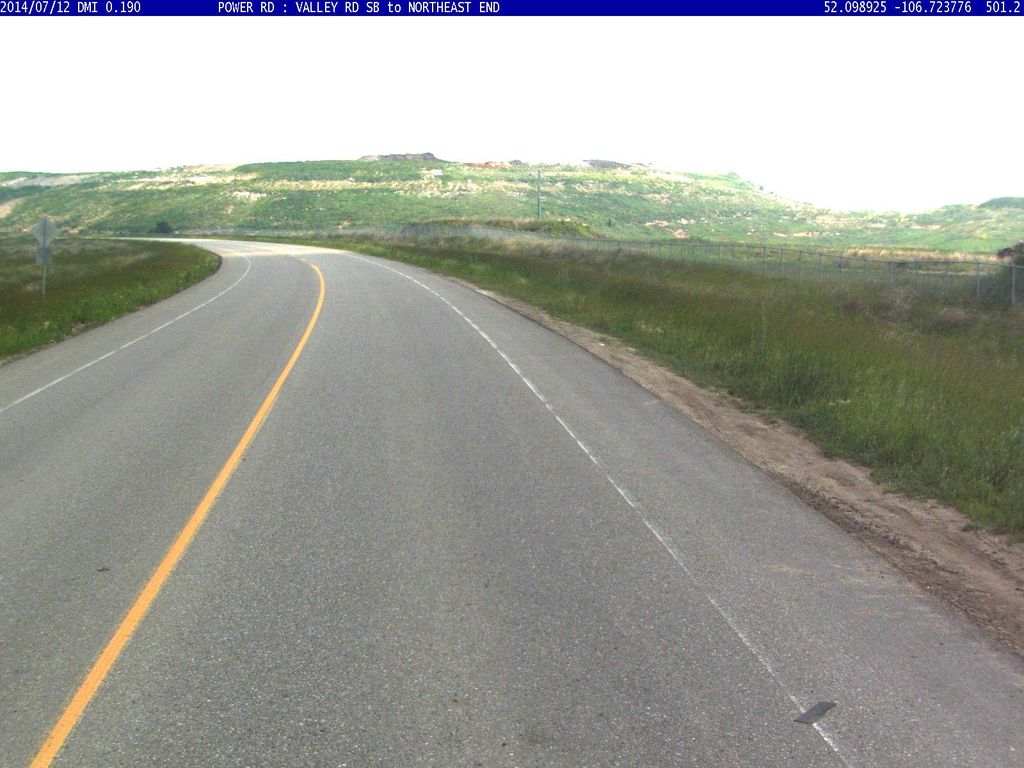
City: saskatoon